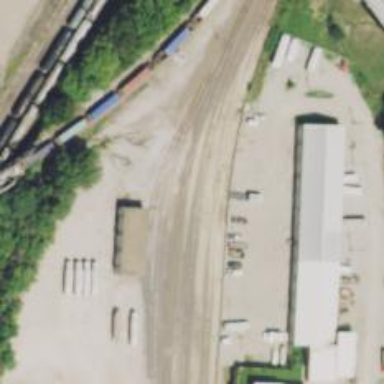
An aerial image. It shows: Railway yard in service.